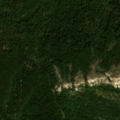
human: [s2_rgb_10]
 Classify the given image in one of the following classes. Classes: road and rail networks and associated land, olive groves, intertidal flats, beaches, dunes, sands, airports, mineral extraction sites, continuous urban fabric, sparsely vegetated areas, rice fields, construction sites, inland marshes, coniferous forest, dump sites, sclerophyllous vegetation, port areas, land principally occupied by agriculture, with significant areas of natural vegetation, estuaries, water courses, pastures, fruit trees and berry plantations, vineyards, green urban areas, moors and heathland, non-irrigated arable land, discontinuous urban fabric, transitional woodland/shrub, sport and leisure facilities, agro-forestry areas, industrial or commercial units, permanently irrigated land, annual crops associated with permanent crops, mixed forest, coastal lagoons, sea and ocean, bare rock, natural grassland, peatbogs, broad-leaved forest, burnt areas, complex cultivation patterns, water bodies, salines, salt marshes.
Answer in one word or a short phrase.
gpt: broad-leaved forest, transitional woodland/shrub